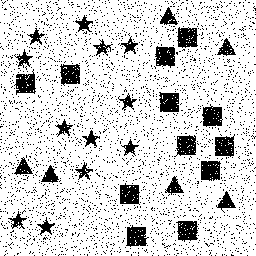
Squares: 12
Triangles: 6
Stars: 12
Total shapes: 30